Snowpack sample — Buffalo Mountain, Silverthorne, Colorado, USA (1/25/25, 10:11 AM MST)
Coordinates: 39.6222, -106.1139
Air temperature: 22 °F
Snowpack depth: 110 cm
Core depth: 30 cm
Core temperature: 42.8 °F
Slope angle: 12°, slope face: 102°
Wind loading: high
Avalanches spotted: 0
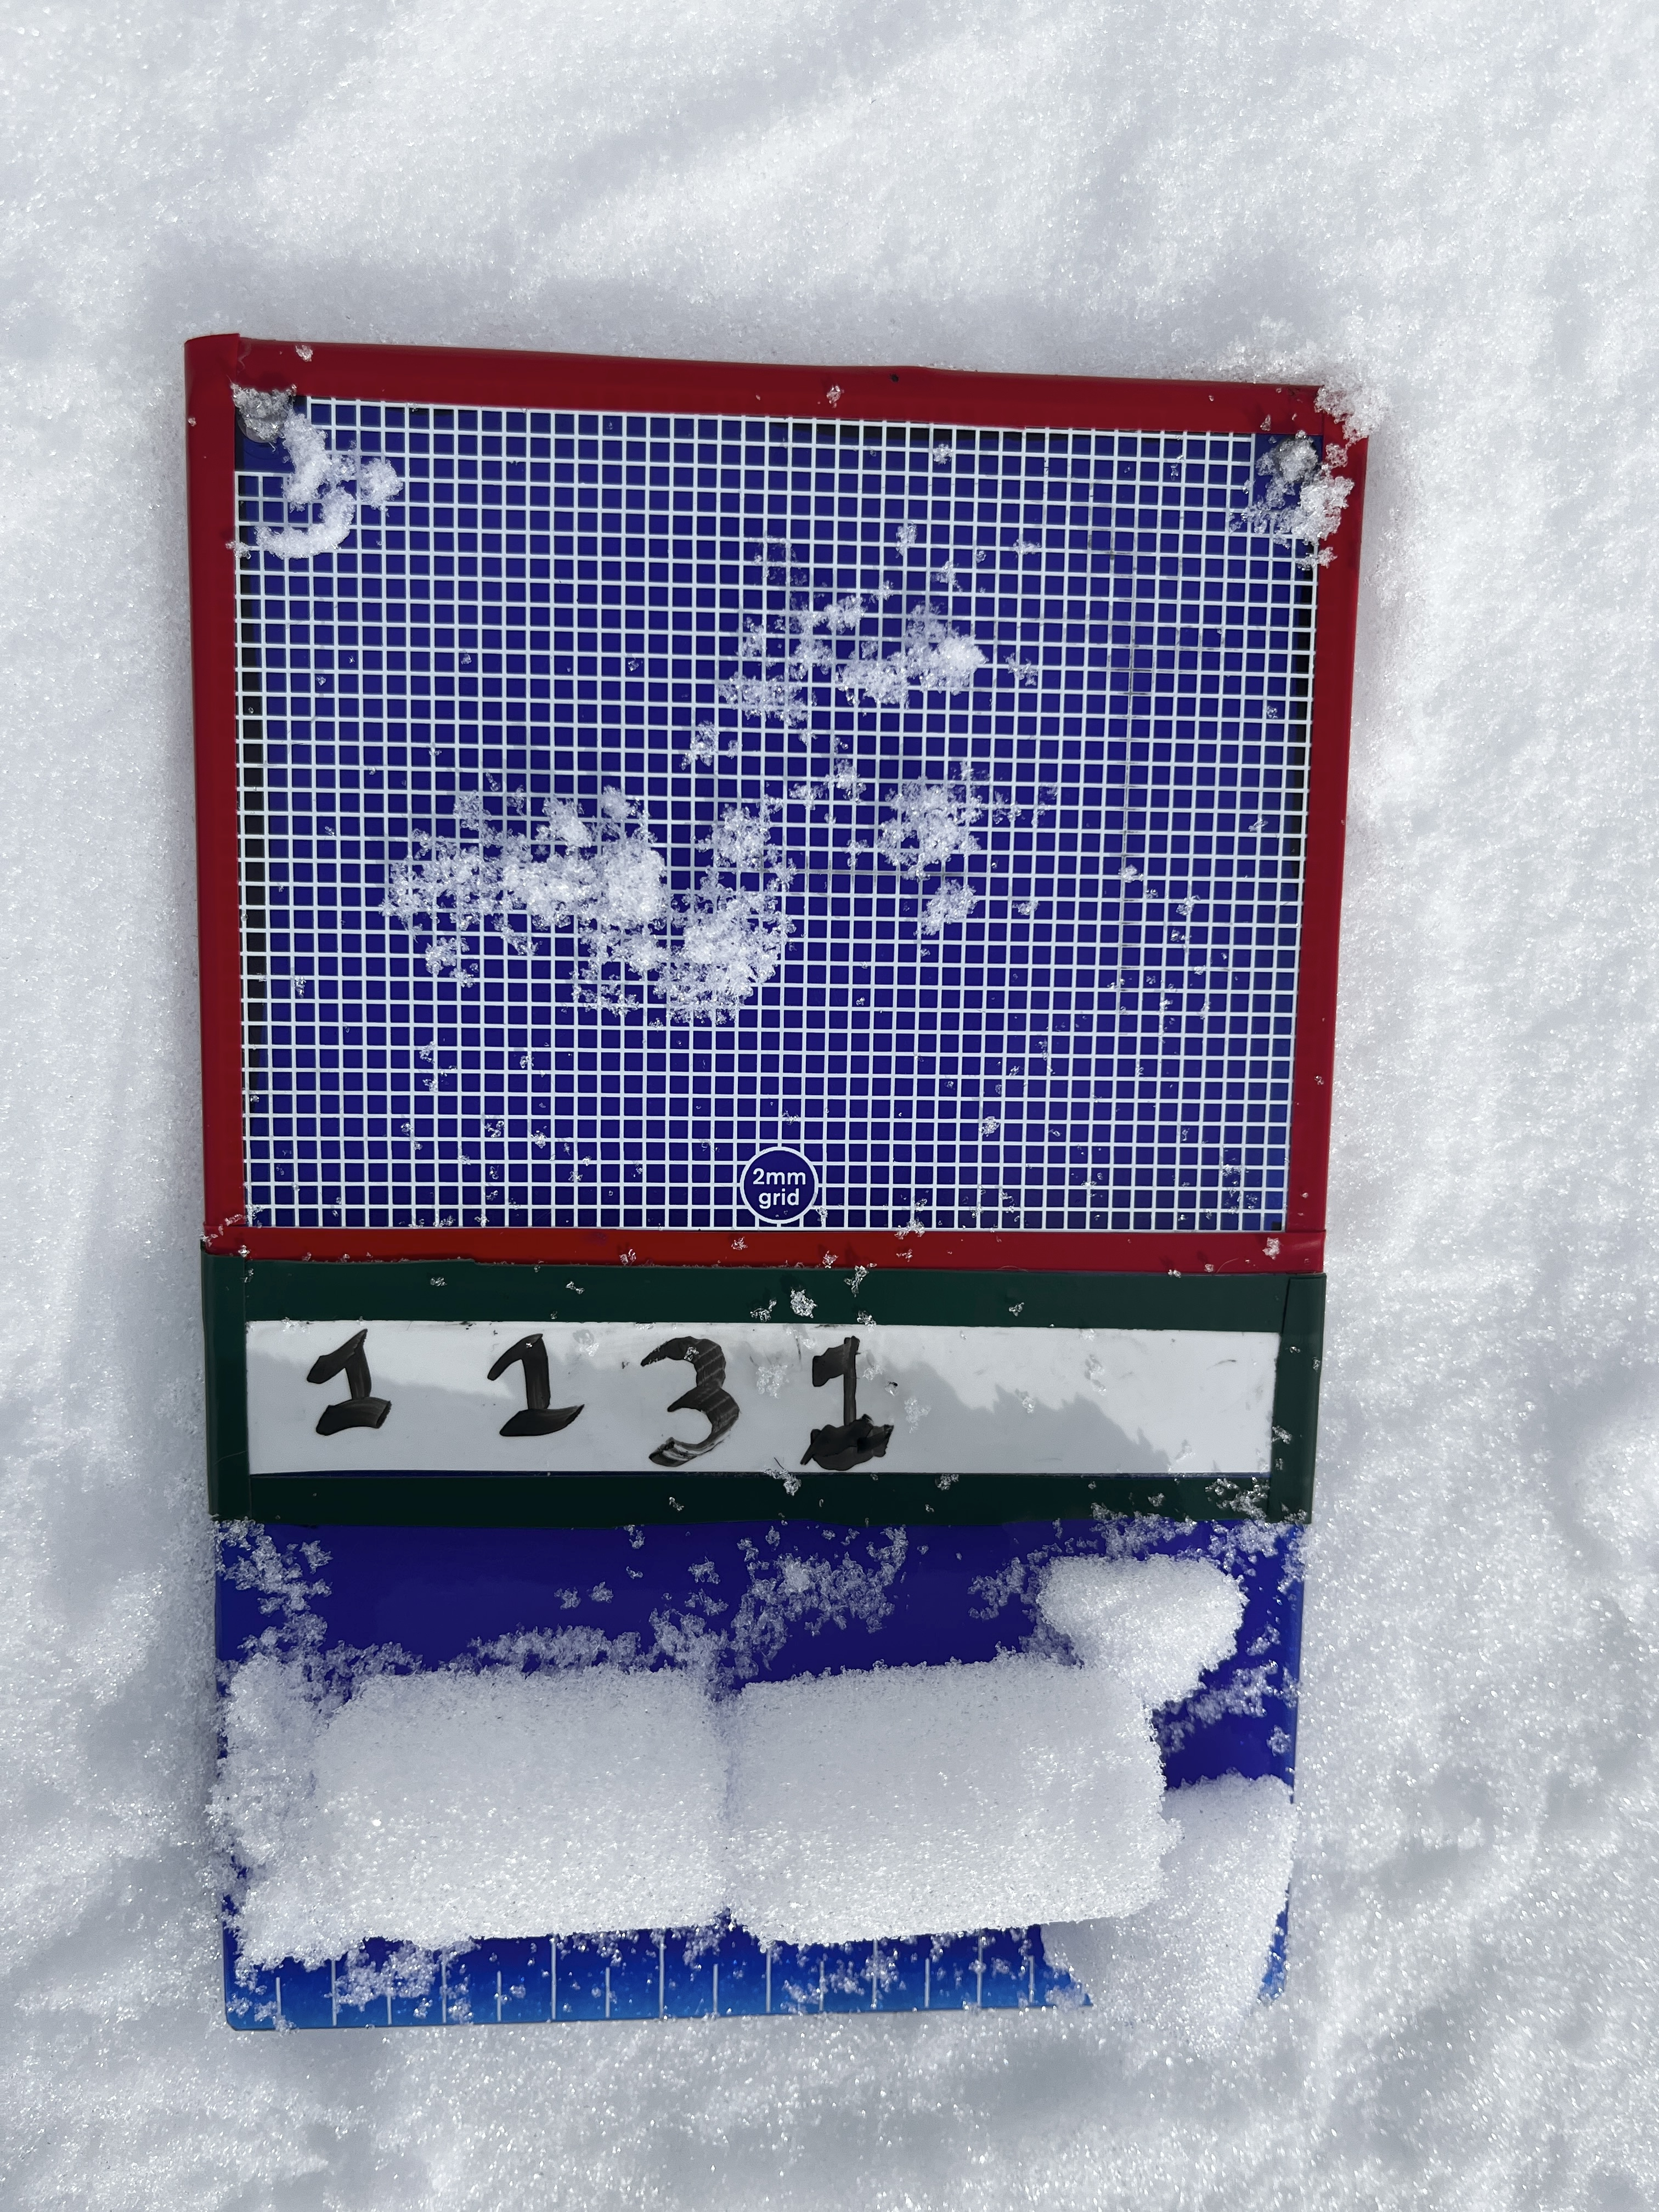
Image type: crystal_card
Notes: No avalanches nearby, collected on the outskirts of a fire break 15 meters from the treeline, on way to Buffalo and Red Mountain